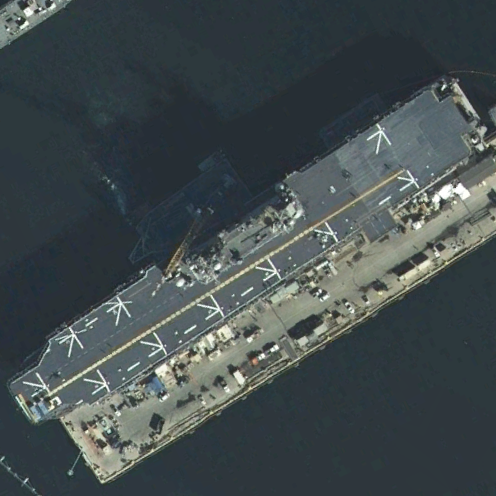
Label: assault